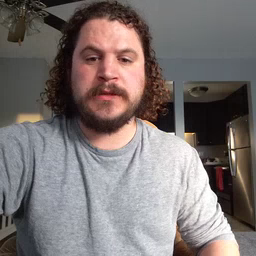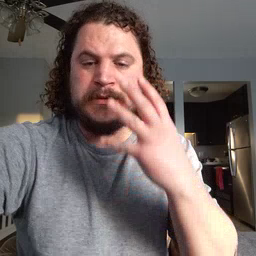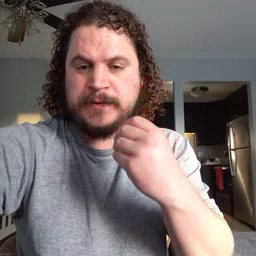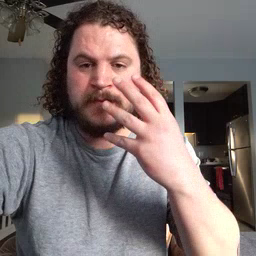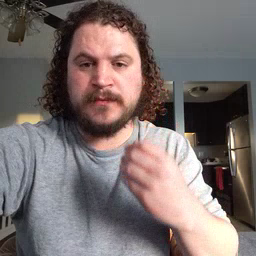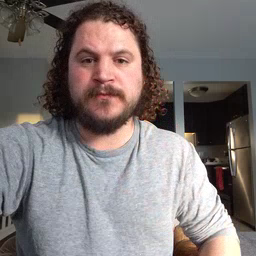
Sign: sleepy